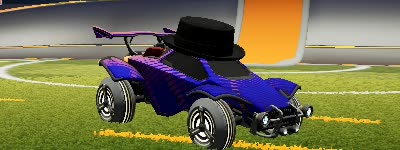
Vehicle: octane